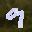
Label: 9